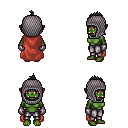
a pixel art fantasy rpg character, female body template, orc, green skin, maroon cape, metal pants, raven mohawk hairstyle, chain hood, metal gloves, four views (front, back, left, right), 2x2 character sprite sheet, small pixel art, hard edges, no anti-aliasing